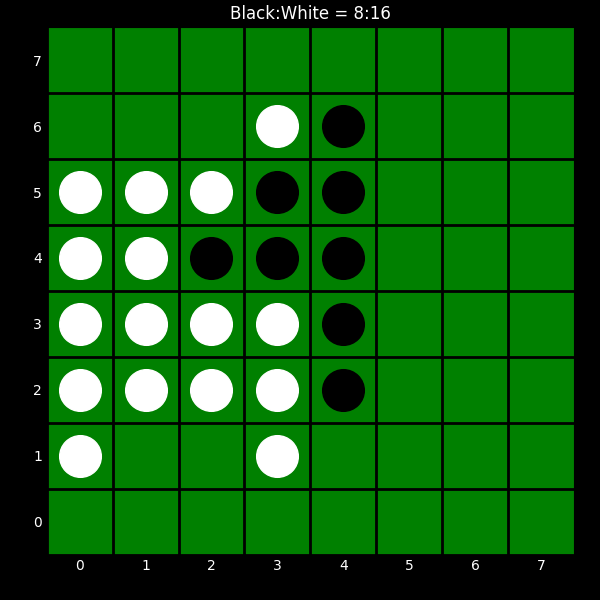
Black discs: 8
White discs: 16